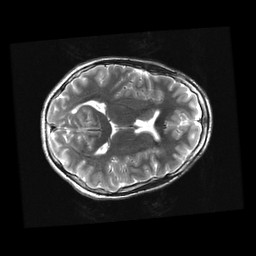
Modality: T2w
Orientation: axial
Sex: male
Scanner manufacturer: ge
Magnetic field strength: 3 T
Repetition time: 5 s
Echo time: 0.101 s